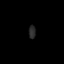
Tissue: lung
Cell type: Endothelial cells
Senescence score: 0.5865
Nuclear area (px): 89
Mean DAPI intensity: 40.989